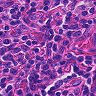
Metastatic tissue present: no